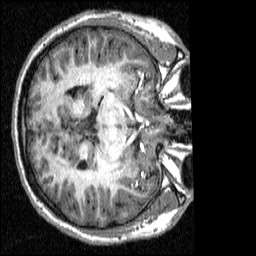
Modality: T1w
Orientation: axial